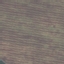
Label: AnnualCrop